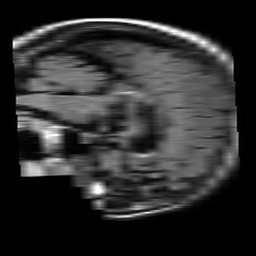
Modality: FLAIR
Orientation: sagittal
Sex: female
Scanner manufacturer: philips
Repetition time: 11 s
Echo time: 0.125 s